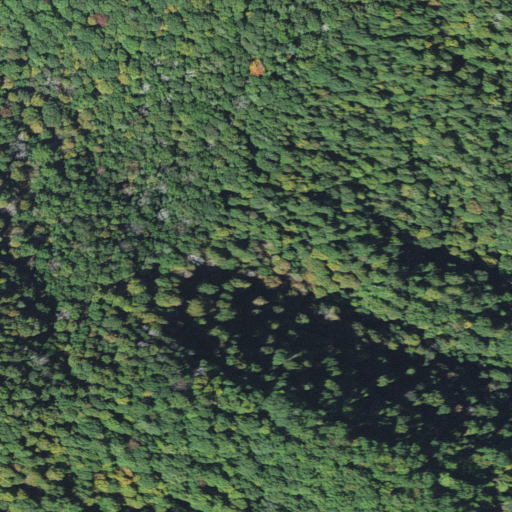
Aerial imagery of gap in North Carolina named Lovada Gap containing only deciduous forest